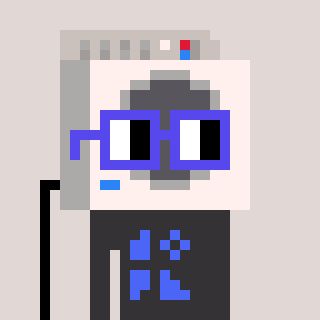
a pixel art character with square blue glasses, a washing machine-shaped head and a grayscale-colored body on a warm background